Question:
Hello. I'm having a hard time with this. What i'm to do is discount the stock of certain product every time that a new entry is created (MYSql INSERT). So, the idea is INSERT the entry then UPDATE the Stock/Qty of the product that was sold.
Table Entrys for INSERT
Table products UPDATE (idprod, stock, description)
This is my Qty input
'''
<input type="text" name="txtQty<?=$i;?>" id="txtQty<?=$i;?>" value="1" size="3">
'''
This is my MYSql Sentence after the INSERT
'''
$sql_Qty = "UPDATE products SET stock = stock - '".$_POST['txtQty$i']."' WHERE idprod = '".$_POST['txtidp$i']."'";
$objQueryQty = mysql_query($sql_Qty);
'''
Thanks!
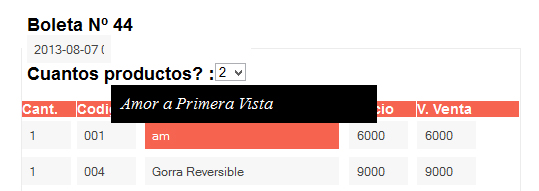
Answer: Your UPDATE query should be this:
'''
$sql_Qty = "UPDATE products SET 'stock' = 'stock-".$_POST['txtQty'.$i]."' WHERE 'idprod' = '".$_POST['txtidp'.$i]."'";
'''